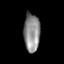
Tissue: prostate
Cell type: Fibroblasts
Senescence score: 0.7363
Nuclear area (px): 607
Mean DAPI intensity: 139.768